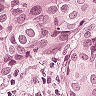
Metastatic tissue present: yes